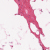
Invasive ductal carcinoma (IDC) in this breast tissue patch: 0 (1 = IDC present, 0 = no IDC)